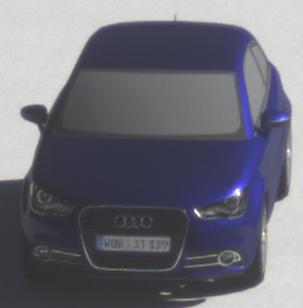
Make: Audi
Model: A1 Sportback 1.2 TFSI
Detailed model: A1 (8X) Sportback
Model produced from: 2012/03
Model produced until: 2014/11
Doors: 5
Color: blue
Road condition: dry road
Daytime: morning or afternoon
Contrast: high contrast